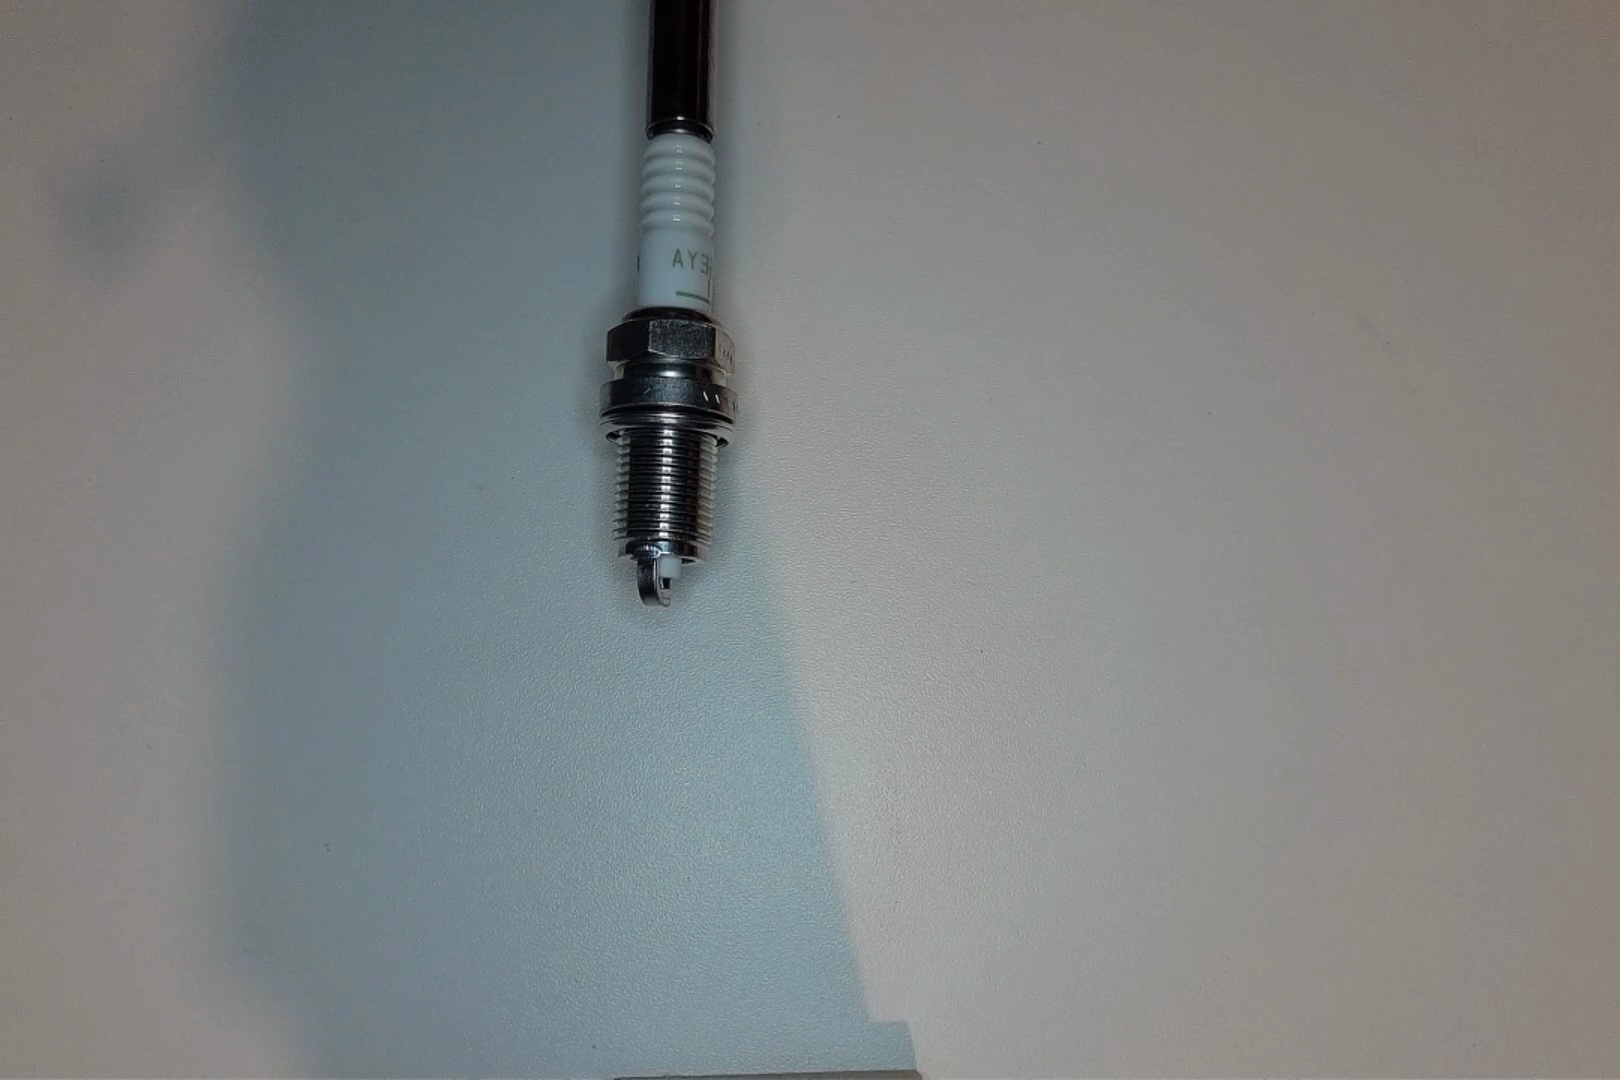
Label: normal